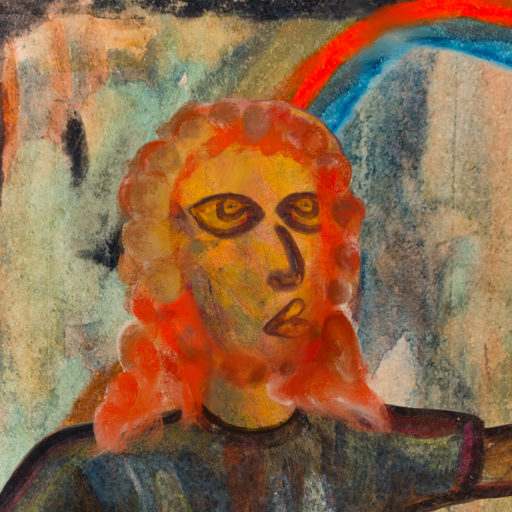
Background: Childish, Head And Neck Side: Gypsy_Mother, Face Side: Comrade, Bust: Mosgoul, Hair Side: Rupkatha, Head Accessory: Blank, Second Necklace: Blank, Necklace: Blank, Baby: Blank